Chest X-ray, AP view. Patient: 38 years old, sex M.
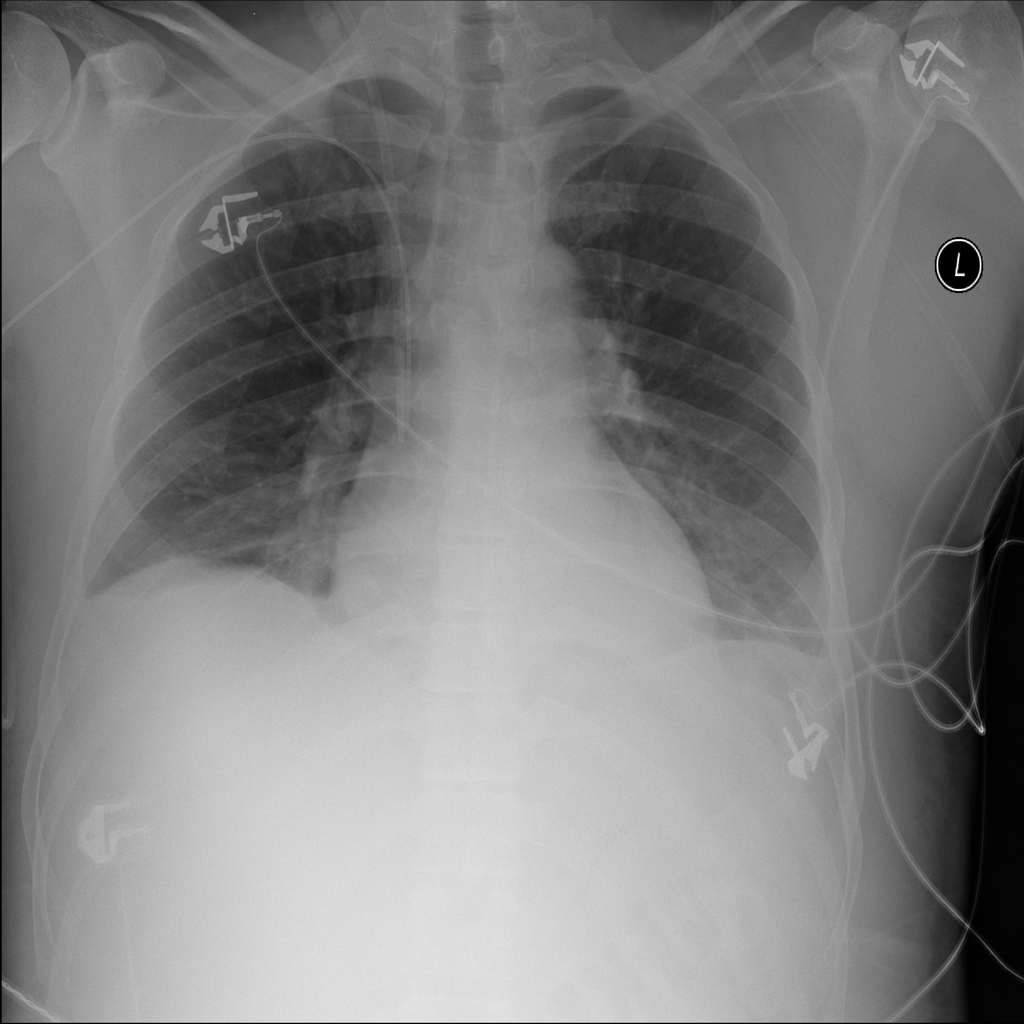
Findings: Effusion